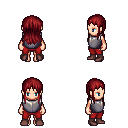
a pixel art fantasy rpg character, female body template, human, light skin, steel chest armor, red pants, brunette unkempt hairstyle, maroon shoes, four views (front, back, left, right), 2x2 character sprite sheet, small pixel art, hard edges, no anti-aliasing